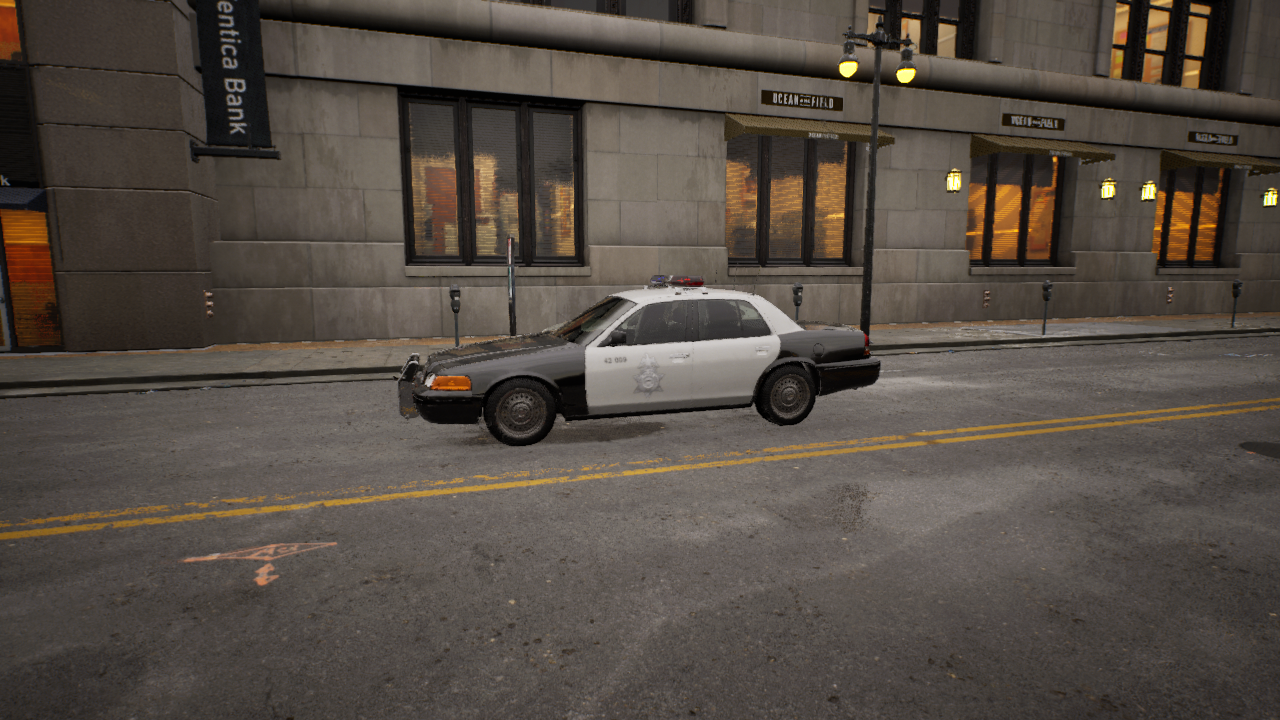
Venue: downtown
Lighting: golden hour
Vehicle rig: sedan